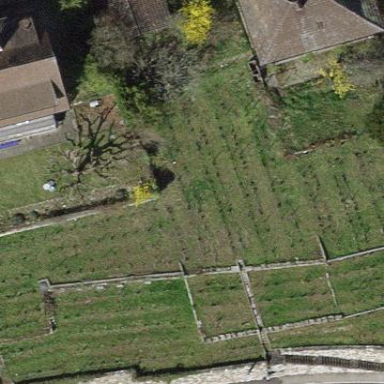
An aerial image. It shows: Vineyard where grapes are grown.